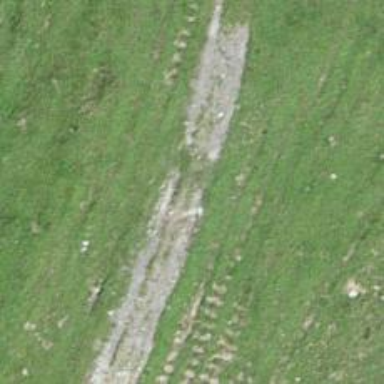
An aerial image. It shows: Track with grade 4 tracktype.